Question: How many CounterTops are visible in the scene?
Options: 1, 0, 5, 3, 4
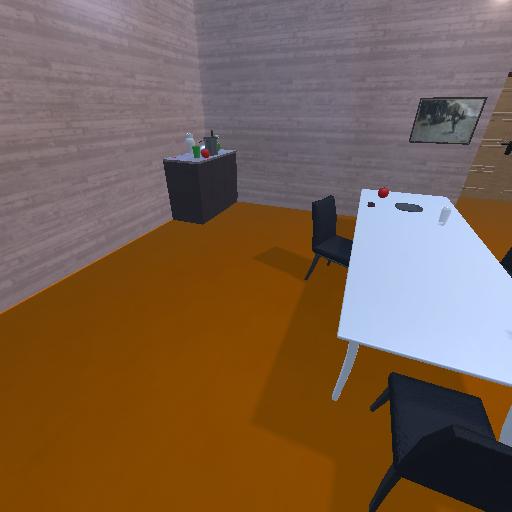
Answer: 1